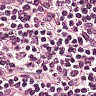
Metastatic tissue present: no